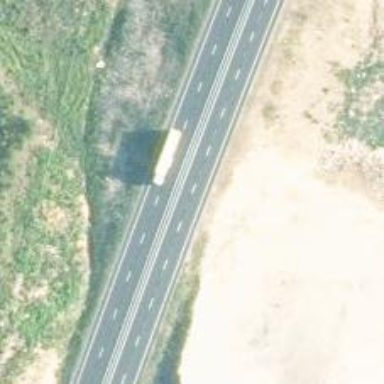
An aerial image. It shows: Trunk highway.